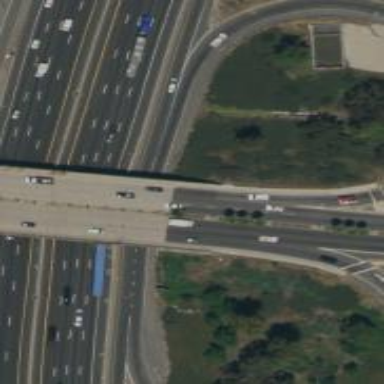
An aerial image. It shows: Motorway junction.